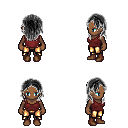
a pixel art fantasy rpg character, female body template, human, dark skin, maroon pirate shirt, gold greaves, gray long hairstyle, brown shoes, four views (front, back, left, right), 2x2 character sprite sheet, small pixel art, hard edges, no anti-aliasing